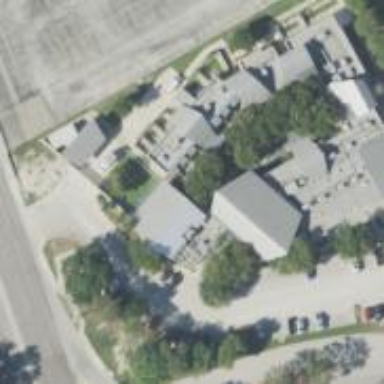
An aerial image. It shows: Animal shelter.